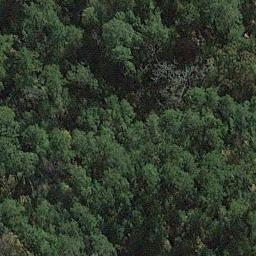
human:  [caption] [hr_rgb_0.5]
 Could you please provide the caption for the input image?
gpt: The forest has a lot of dense dark green trees .

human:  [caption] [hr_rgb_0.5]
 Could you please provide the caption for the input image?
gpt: There is a winding path between the jungles .

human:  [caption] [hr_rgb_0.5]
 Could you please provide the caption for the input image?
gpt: The forest is full of green trees .

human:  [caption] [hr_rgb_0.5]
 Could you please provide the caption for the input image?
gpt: Many green trees are in a forest .

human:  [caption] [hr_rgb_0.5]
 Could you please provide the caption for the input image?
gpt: A dense forest with many green trees .